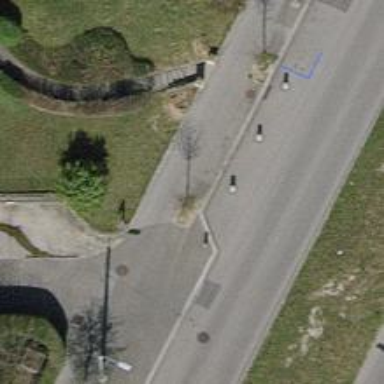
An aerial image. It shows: Bollard made of concrete.